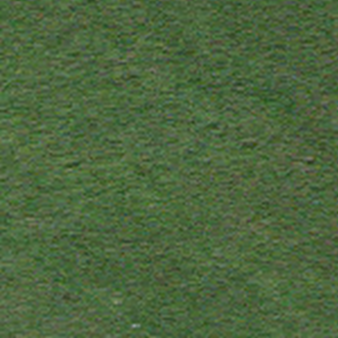
Label: other